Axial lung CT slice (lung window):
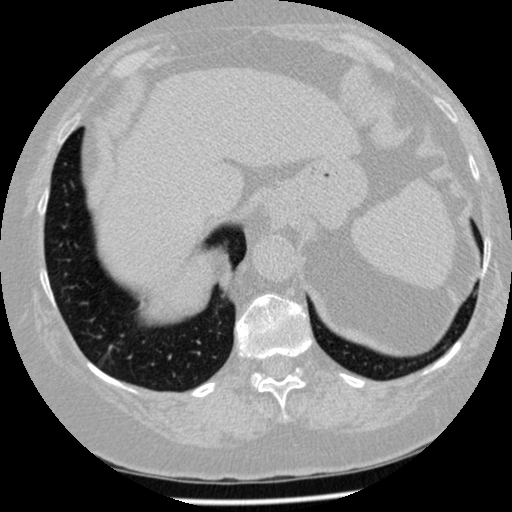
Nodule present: no